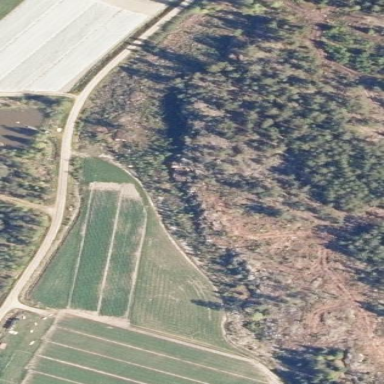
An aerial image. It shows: Clearcut area with scrub vegetation.